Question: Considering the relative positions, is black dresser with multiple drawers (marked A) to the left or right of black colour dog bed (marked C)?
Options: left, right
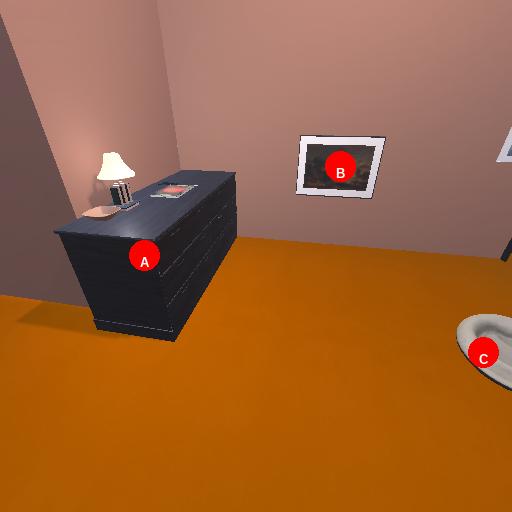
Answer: left